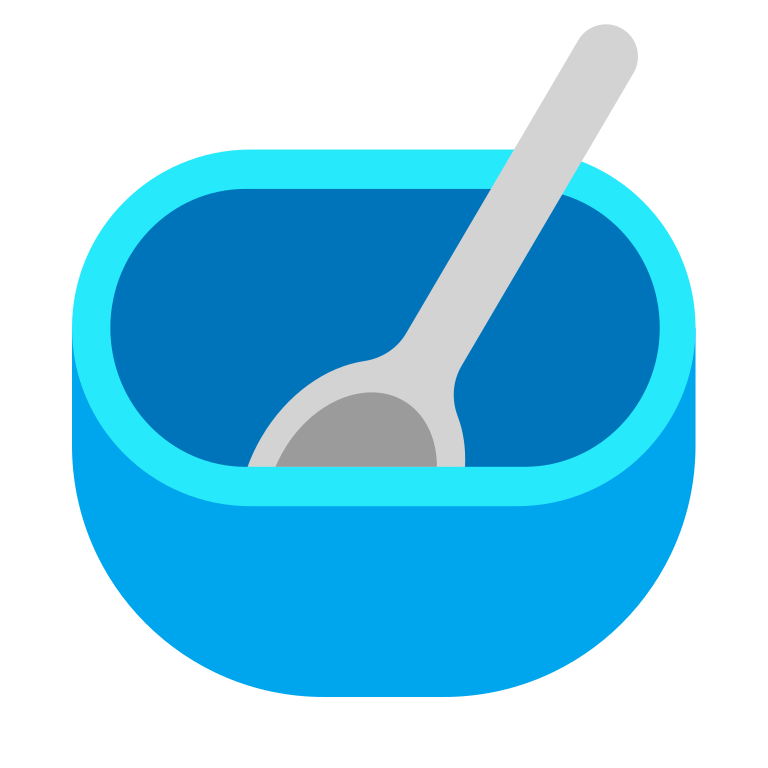
bowl with spoon flat